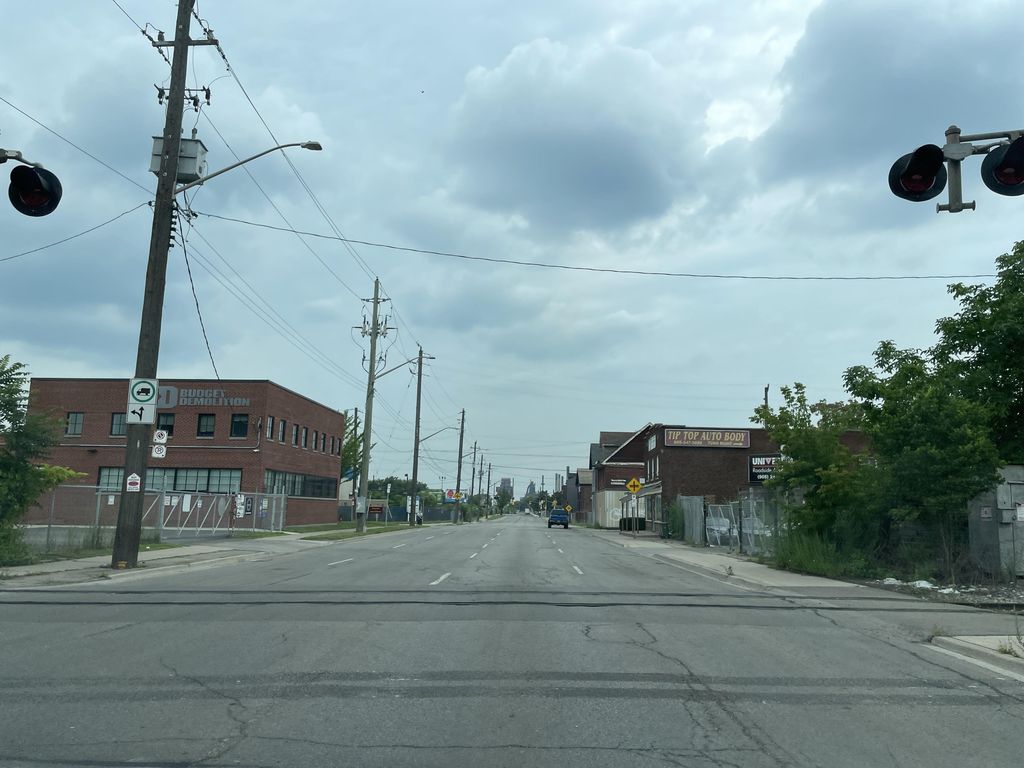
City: hamilton